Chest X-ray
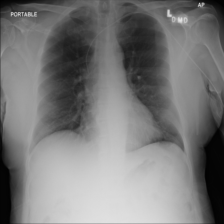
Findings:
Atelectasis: negative
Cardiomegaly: negative
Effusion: negative
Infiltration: negative
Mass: negative
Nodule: negative
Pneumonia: negative
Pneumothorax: negative
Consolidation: negative
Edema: negative
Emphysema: negative
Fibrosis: negative
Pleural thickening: negative
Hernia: negative